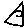
Label: triangle